Question: i have problem with 'SQL SELECT DISTINCT', and PHP/jQuery. I'm using autocomplete function, it is working, but not as expected. I have Database with some rows:
'''
Lukoil..
Lukoil..
Statoil..
Statoil..
Statoil..
Neste..
Neste..
'''
And I have SQL query :
'''
SELECT DISTINCT name FROM poi_example WHERE name LIKE '%$text%' ORDER BY name ASC
'''
But when I typing a name in search input, I don't get distinct values:

So I need your offers what to do,
Database output:
'''
INSERT INTO 'poi_example' ('id', 'name', 'description', 'lat', 'lon', 'city', 'rajonas') VALUES
(24, 'Statoil', 'Veiveriu pl. 49a, Kaunas tel.: 8-37 39 10 62 Degalines darbo laikas Visa para Plovyklu darbo laikas: Visa para', '54.88111', '23.89360', 'Kaunas', 'Aleksotas'),
(25, 'Statoil', 'Karaliaus Mindaugo pr.34a, Kaunas tel.: 8-37 42 37 29 Degalines darbo laikas Visa para Plovyklu darbo laikas: Visa para', '54.89398', '23.91332', 'Kaunas', 'Naujamiestis'),
(26, 'Statoil', 'Tvirtoves al. 33A, Kaunas tel.: 8-37 33 71 53 Degalines darbo laikas Visa para', '54.91333', ' 23.92631', 'Kaunas', 'Zaliakalnis'),
(27, 'Lukoil', 'Darbo laikas: 00-24', '54.77708', ' 24.11988', 'Kaunas', 'Petrasiunai'),
(28, 'Lukoil', 'Darbo laikas: 06-22', '54.85523', ' 24.44175', 'Kaisiadiorys', 'Autostrada'),
(32, 'Neste', 'Dirba visA... parA... 24/7', '55.665701', '21.175737', 'KlaipA--da', 'KlaipA--dos'),
(33, 'Neste', 'Dirba 24/7', '55.948191', '25.588700', 'Rokiskis', 'Rokiskio');
'''
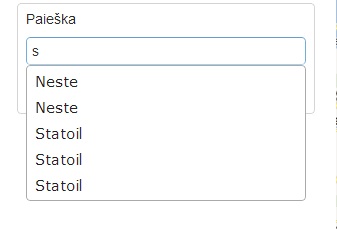
Answer: You could try to use an aggregate function.
'''
SELECT name
FROM poi_example
WHERE name LIKE '%$text%'
GROUP BY name
ORDER BY name ASC
'''